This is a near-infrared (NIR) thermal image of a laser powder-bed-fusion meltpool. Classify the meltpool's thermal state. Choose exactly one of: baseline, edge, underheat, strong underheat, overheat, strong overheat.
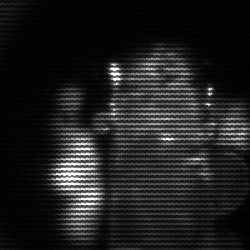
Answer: strong underheat